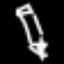
Label: pencil